Question: I'm trying to read packet headers using jpcap.
'''
TCPPacket tcpPacket = (TCPPacket) captor.getPacket();
System.out.println(new String(tcpPacket.header));
'''
and the output is (something like):

What am I missing? (When reading the data part, it looks OK)
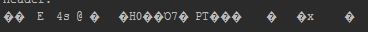
Answer: The 'TCPPacket.getHeader()' returns a 'byte[]' array, which you can't expect to contain only nice ASCII values, so when you make a (UTF-8) 'String' out of it, you get line noise...
AFAIK there is no structured approach to TCP headers in JPCap, so you'll have to <URL> by people who've done the work already.
Cheers,